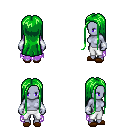
a pixel art fantasy rpg character, female body template, dark elf, purple skin, maroon tattered cape, white pants, green extra-long hairstyle, white cloth bracers, brown slippers, four views (front, back, left, right), 2x2 character sprite sheet, small pixel art, hard edges, no anti-aliasing